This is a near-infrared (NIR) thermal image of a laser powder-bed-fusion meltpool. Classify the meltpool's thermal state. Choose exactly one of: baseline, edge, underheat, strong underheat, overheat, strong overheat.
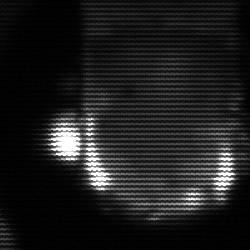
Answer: baseline